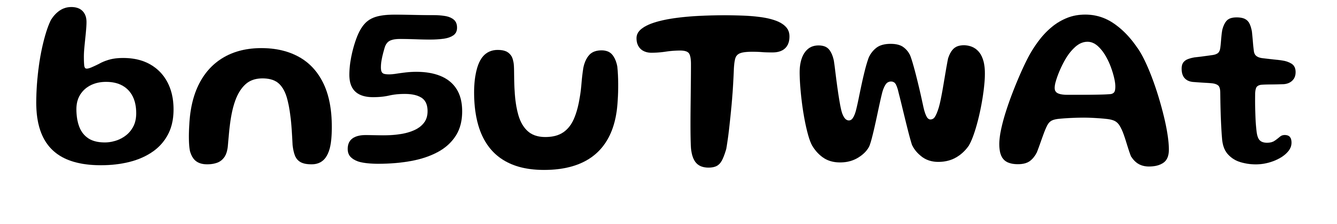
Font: Gluten_Medium